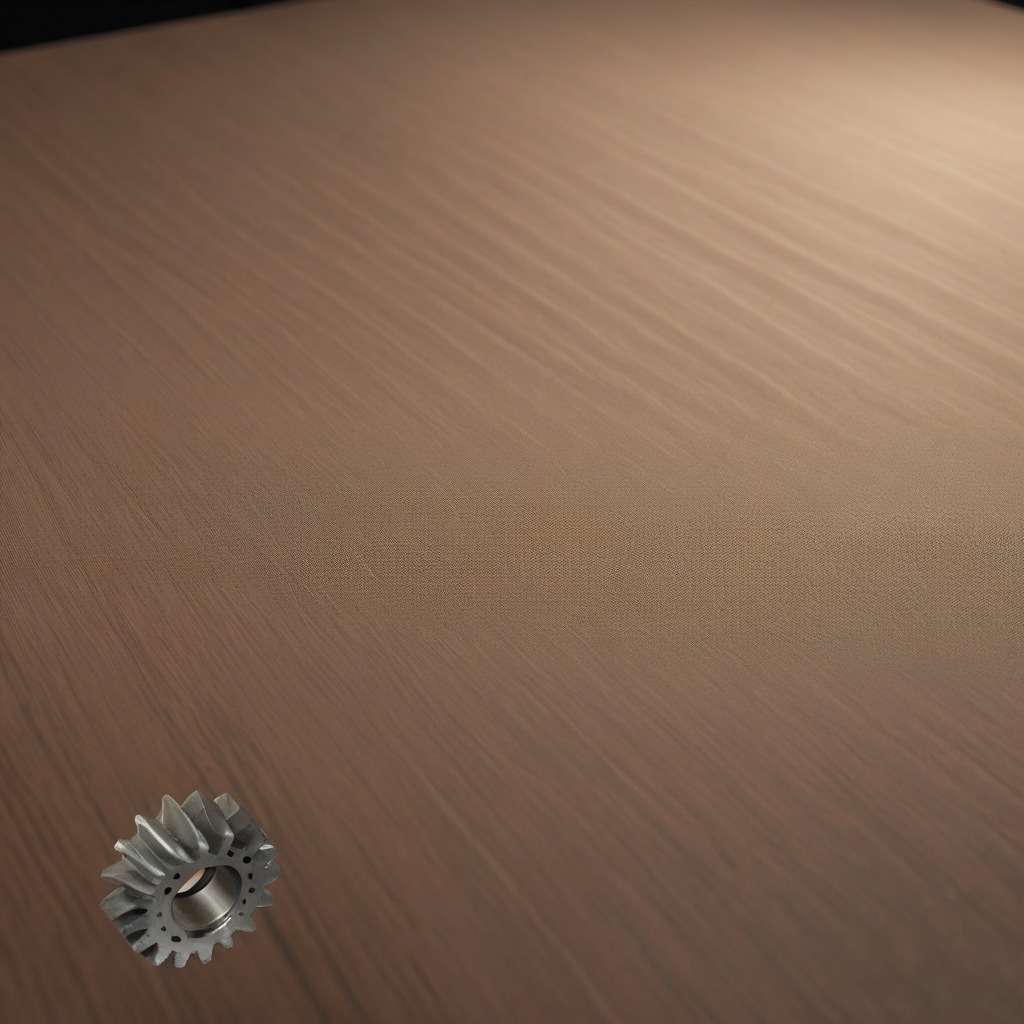
A steel gear with teeth lies on a clean wooden table inside a workshop at night.